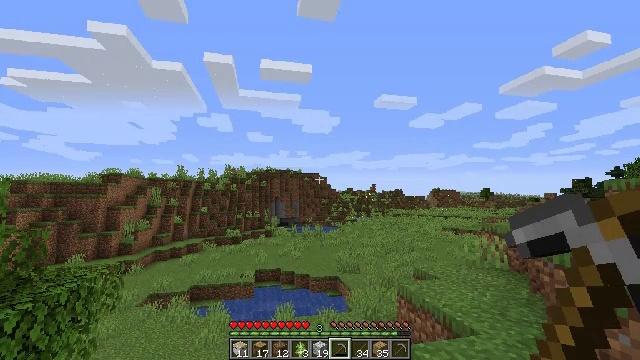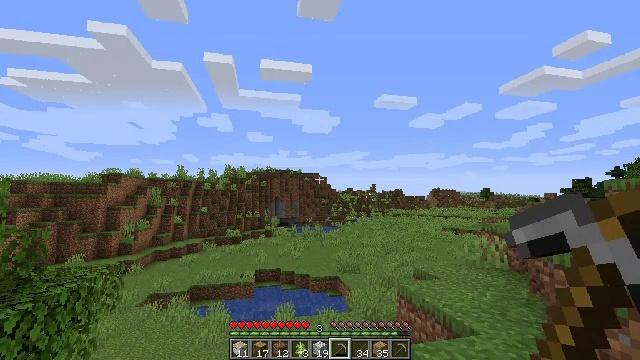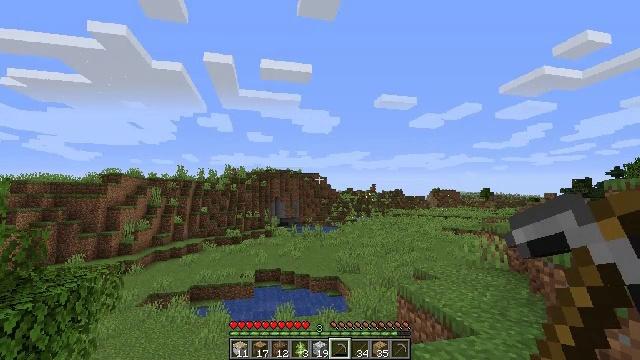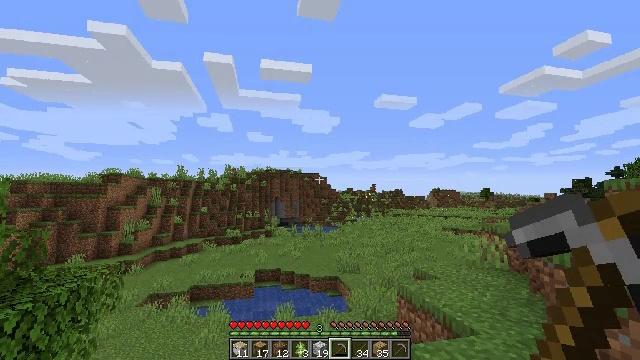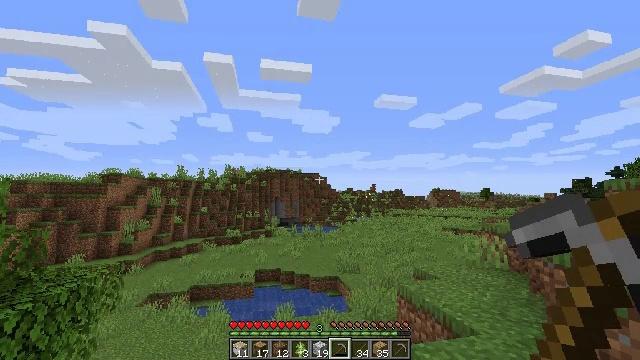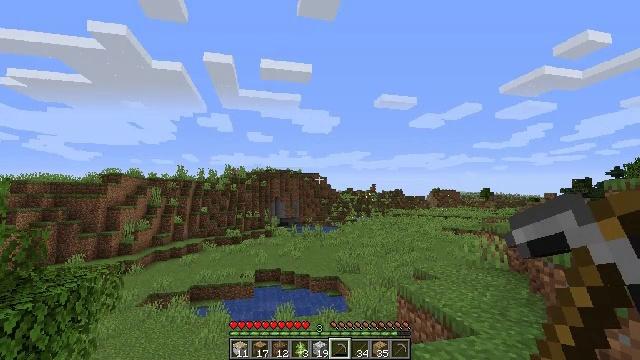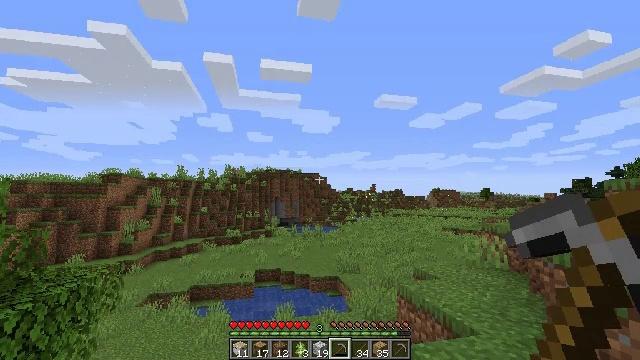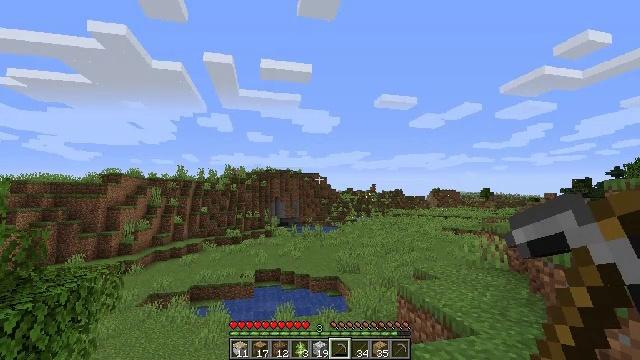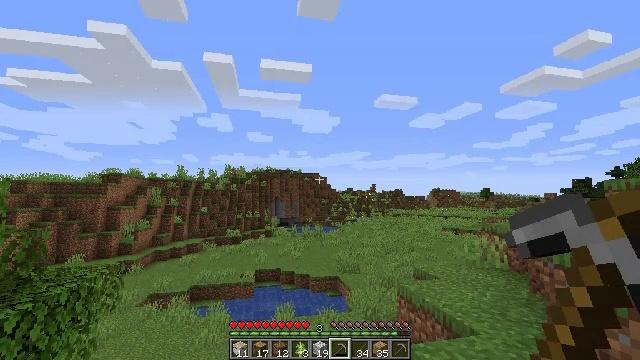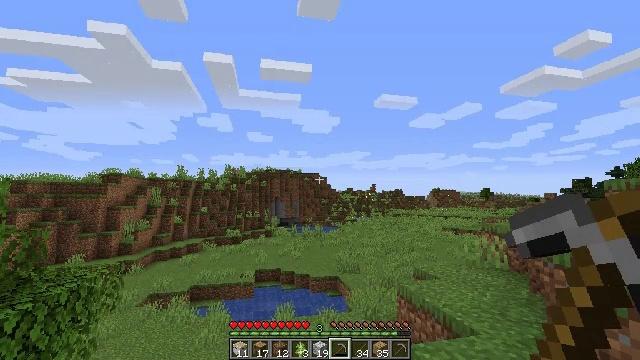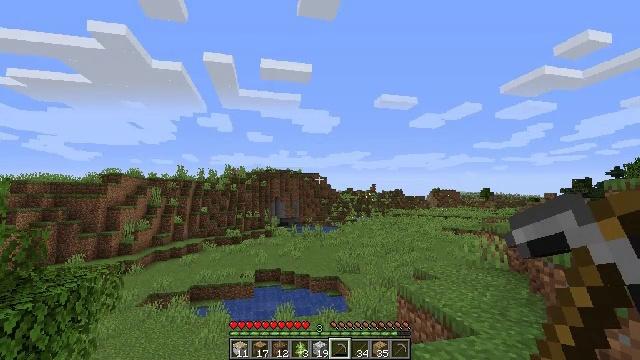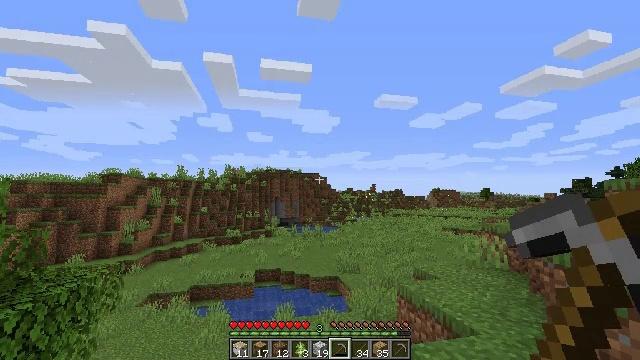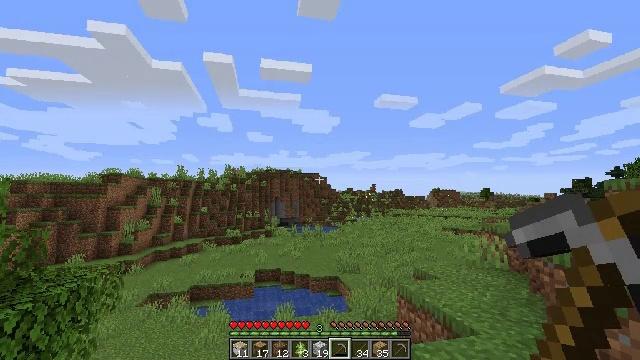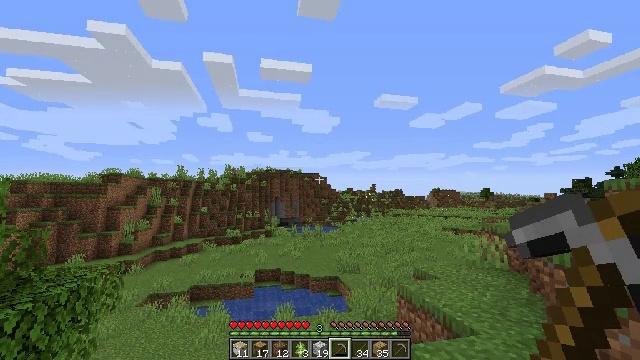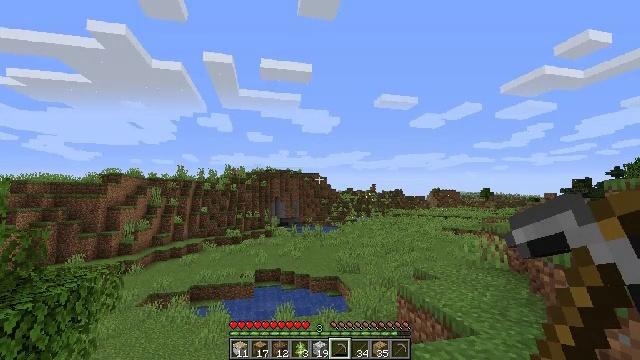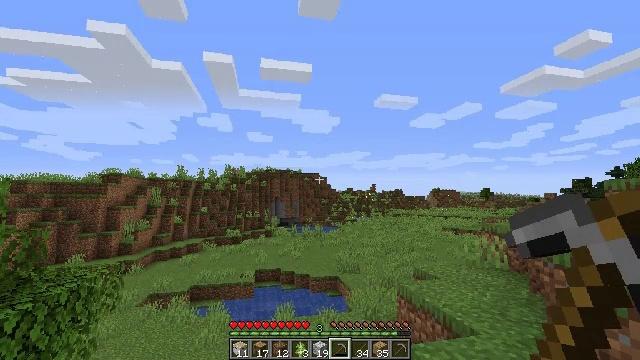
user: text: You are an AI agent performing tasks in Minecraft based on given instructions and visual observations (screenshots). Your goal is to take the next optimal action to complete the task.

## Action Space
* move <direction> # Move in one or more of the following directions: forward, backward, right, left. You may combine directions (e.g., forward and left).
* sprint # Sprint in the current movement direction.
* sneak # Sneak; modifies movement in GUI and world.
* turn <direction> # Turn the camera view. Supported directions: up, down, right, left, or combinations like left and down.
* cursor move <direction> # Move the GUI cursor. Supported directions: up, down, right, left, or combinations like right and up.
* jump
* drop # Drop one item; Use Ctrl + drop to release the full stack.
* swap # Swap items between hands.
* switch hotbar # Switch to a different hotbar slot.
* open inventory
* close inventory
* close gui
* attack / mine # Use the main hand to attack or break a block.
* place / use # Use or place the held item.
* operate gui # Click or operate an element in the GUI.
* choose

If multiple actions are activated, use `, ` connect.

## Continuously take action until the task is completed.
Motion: motion action
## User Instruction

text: Remove the tall grass to clear the area.
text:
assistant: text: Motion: no_op
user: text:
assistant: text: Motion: no_op
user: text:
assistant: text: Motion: no_op
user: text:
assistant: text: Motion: no_op
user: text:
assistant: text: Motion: no_op
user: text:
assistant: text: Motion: no_op
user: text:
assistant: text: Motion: no_op
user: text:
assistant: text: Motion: no_op
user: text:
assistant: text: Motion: no_op
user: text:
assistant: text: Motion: no_op
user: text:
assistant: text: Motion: no_op
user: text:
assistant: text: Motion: no_op
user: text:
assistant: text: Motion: no_op
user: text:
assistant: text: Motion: no_op
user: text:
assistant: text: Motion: no_op
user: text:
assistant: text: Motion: no_op
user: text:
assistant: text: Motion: no_op
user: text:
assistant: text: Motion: turn right and down
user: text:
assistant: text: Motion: turn left and down
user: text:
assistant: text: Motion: turn left
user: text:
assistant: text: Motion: no_op
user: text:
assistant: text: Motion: no_op
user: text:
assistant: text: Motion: turn left and up
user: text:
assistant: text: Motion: turn left and up
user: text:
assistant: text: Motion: turn right and up
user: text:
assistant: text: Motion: turn right
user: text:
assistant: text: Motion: turn down
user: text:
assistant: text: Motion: turn left and down
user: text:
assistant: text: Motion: turn left and down
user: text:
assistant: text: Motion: turn right and down